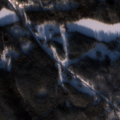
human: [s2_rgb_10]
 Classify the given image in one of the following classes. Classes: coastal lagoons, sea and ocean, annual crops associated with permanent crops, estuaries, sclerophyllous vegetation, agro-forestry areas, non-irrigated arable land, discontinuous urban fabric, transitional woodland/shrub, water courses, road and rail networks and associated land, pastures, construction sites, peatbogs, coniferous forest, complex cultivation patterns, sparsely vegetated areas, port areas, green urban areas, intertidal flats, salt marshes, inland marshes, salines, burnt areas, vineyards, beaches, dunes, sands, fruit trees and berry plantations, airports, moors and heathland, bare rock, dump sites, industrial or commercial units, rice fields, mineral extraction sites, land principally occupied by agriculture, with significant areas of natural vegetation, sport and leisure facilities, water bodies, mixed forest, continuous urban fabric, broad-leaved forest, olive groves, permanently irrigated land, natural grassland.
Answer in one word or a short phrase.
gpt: coniferous forest, mixed forest, transitional woodland/shrub, water bodies